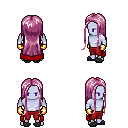
a pixel art fantasy rpg character, male body template, dark elf, purple skin, red cape, red pants, pink extra-long hairstyle, gold gloves, gray slippers, four views (front, back, left, right), 2x2 character sprite sheet, small pixel art, hard edges, no anti-aliasing